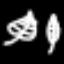
Label: leaf